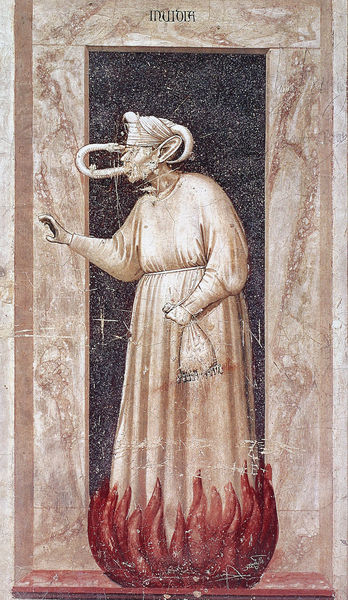
Titel: Arenakapelle / Scrovegni-Kapelle
Künstler: Giotto di Bondone
Standort: Padua, Arenakapelle (EU - I - Venetien)
Schlagwörter: blau, feuer, gemälde, gott, hand, mann, braun, finger, frau, kleid, marmor, mund, ohr, profil, schwarz, tür, zeichnung, gürtel, rot, tuch, beige, malerei, alt, bart, mütze, falten, halten, kragen, mensch, rahmen, stehen, portrait, öl, gewand, ohren, kopfbedeckung, schrift, schwan, wandmalerei, tor, eingang, brennen, flammen, geld, text, schlange, beutel, beute, hölle, teufel, priester, hörner, geldbeutel, sünde, turban, monster, buchmalerei, neid, lügen, invidia, bocca, woman ears hand fire hell snake ears